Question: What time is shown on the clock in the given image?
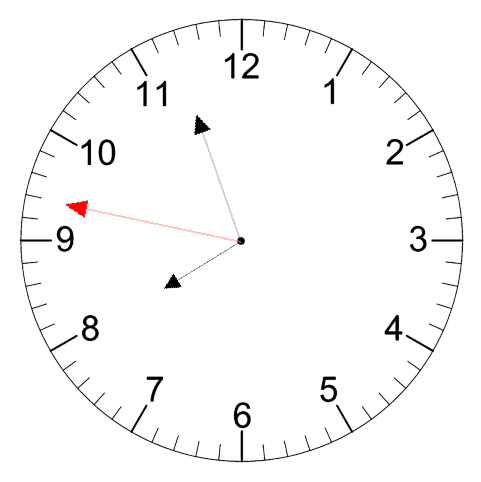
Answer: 07:56:47